Interaction volume radius: 5 \u00c5
Interaction volume height: 20 \u00c5
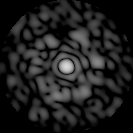
Disorder parameter: 0.8359